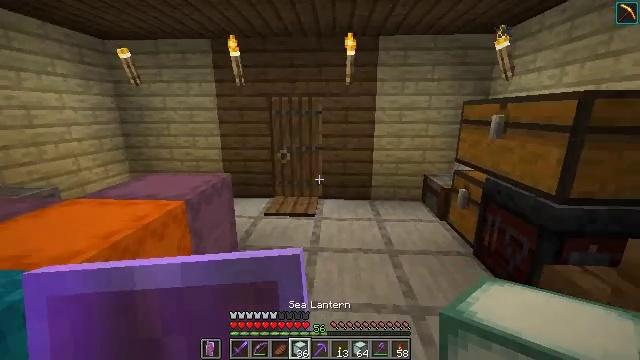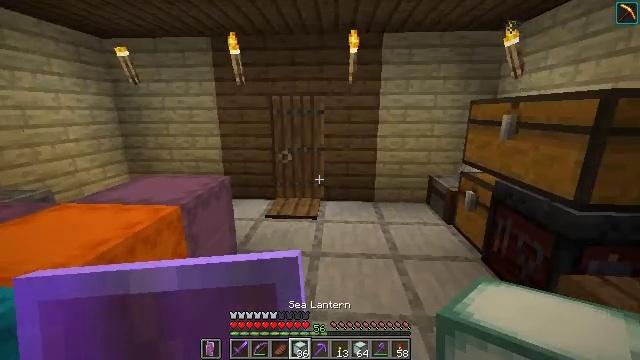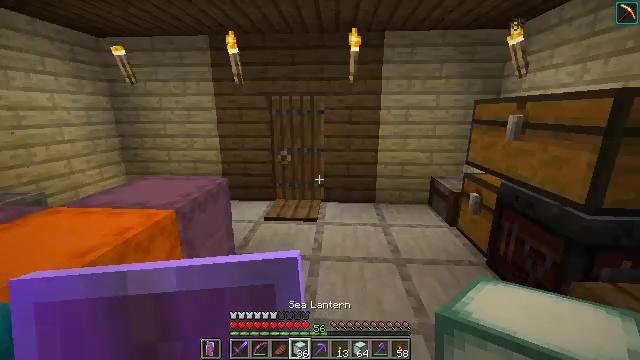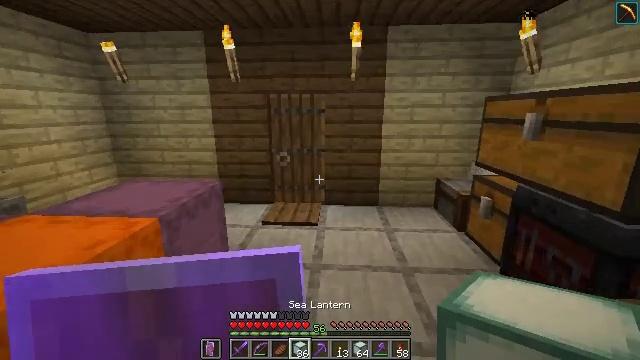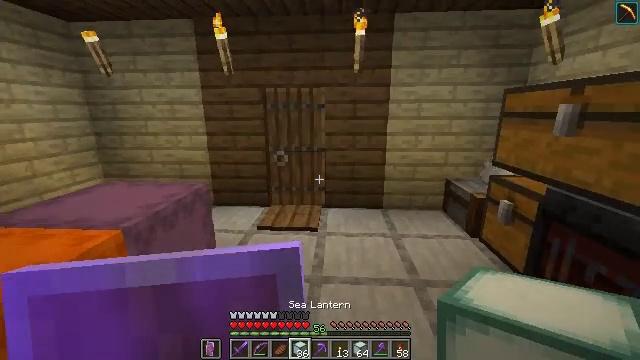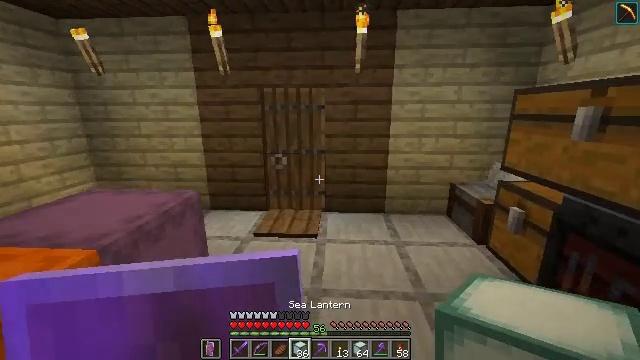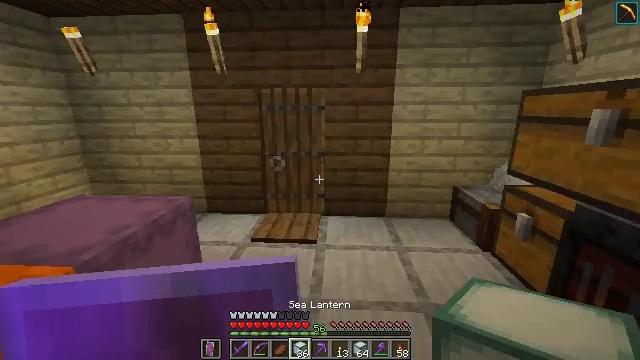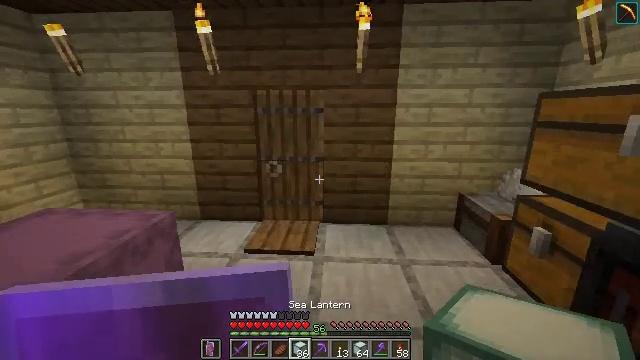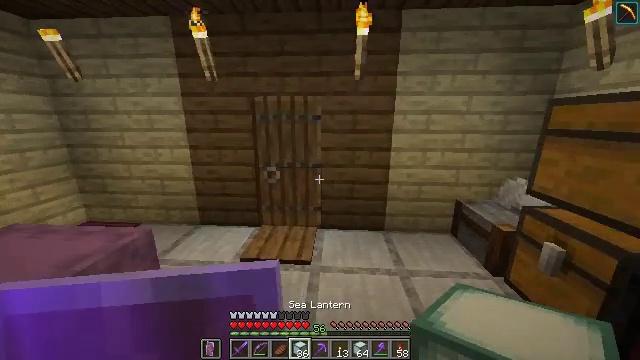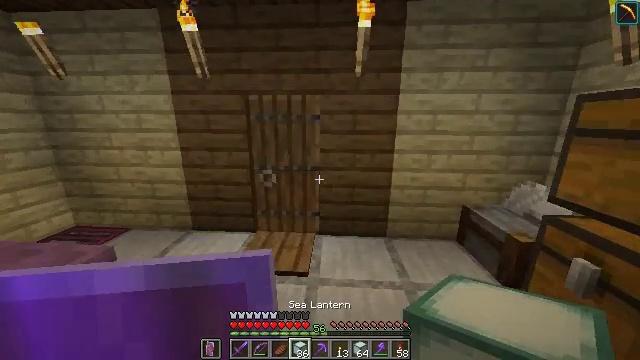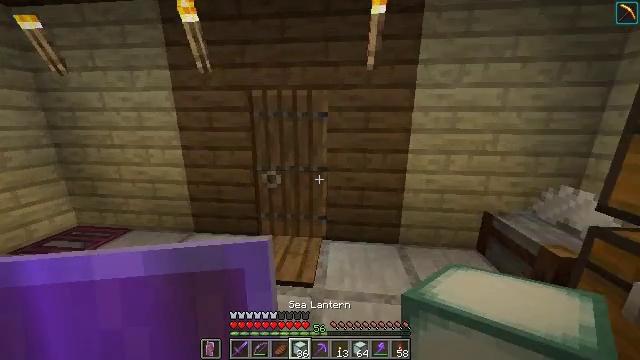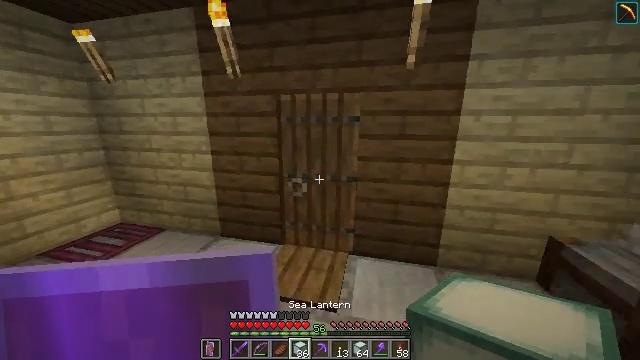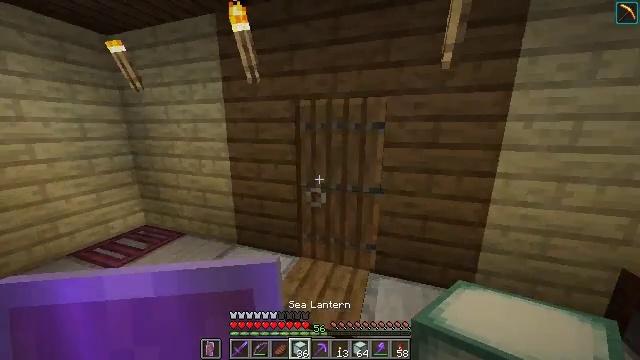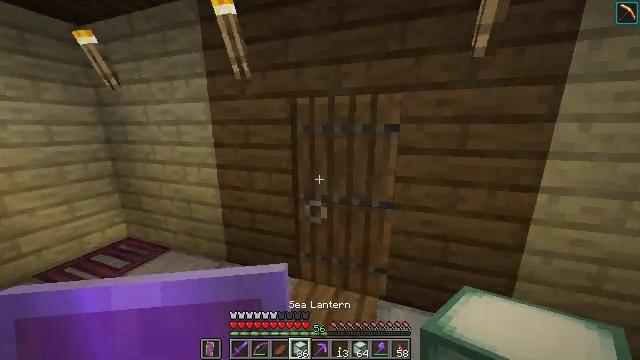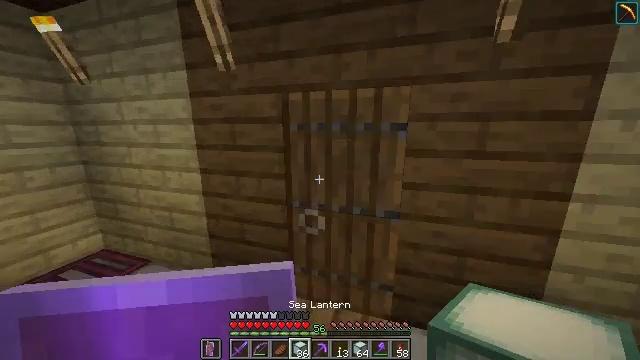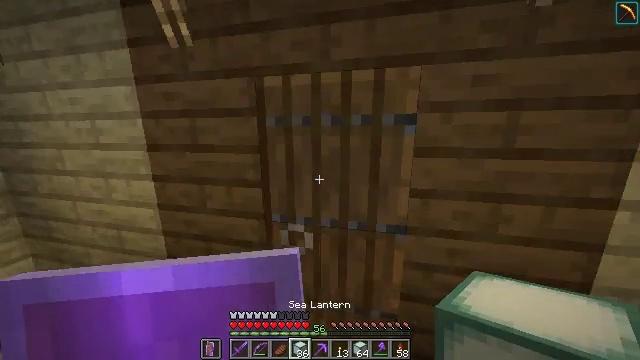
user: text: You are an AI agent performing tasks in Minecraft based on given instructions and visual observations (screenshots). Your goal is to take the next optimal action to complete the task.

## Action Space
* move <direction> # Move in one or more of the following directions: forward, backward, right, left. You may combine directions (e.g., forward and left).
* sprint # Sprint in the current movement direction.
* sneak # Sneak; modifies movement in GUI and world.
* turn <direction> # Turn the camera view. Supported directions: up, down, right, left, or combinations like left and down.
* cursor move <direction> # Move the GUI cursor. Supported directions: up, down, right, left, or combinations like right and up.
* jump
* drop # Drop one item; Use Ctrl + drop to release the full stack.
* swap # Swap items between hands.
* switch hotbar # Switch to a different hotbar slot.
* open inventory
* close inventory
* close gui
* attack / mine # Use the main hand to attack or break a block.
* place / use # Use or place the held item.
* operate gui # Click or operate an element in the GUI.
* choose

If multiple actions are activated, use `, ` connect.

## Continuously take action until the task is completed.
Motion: motion action
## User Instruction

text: Pick up the green carpet.
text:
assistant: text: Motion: move forward
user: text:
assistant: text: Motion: move forward
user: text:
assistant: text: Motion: move forward
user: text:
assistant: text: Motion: move forward
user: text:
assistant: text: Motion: move forward
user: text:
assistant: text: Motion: move forward, sprint
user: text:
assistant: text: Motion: move forward, sprint
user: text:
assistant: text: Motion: move forward, sprint
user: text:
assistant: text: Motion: move forward, sprint
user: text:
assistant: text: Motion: move forward, sprint, turn left
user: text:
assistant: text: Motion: move forward, sprint, turn left
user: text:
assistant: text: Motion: move forward, sprint, turn left and up
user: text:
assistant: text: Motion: move forward, sprint
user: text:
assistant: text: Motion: move forward, sprint, turn right
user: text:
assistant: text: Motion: move forward, sprint, turn right
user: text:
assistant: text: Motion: move forward, sprint, turn right
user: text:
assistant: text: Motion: move forward, sprint
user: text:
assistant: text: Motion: move forward, sprint
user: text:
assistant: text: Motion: move forward, sprint
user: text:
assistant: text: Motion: move forward, sprint
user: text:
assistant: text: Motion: move forward, sprint
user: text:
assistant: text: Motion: move forward, sprint
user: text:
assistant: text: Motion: move forward, sprint
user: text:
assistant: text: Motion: move forward, sprint, turn right
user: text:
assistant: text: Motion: move forward, sprint
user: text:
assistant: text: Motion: move forward, sprint
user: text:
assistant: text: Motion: move forward and move right, sprint
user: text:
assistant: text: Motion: move forward and move right, sprint
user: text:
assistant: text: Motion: move forward and move right, sprint
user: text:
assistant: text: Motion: move forward and move right, sprint